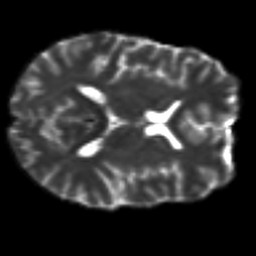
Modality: T2w
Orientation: axial
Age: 26
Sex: male
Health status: ill
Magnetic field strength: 3 T
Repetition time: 8.4 s
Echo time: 0.0926 s